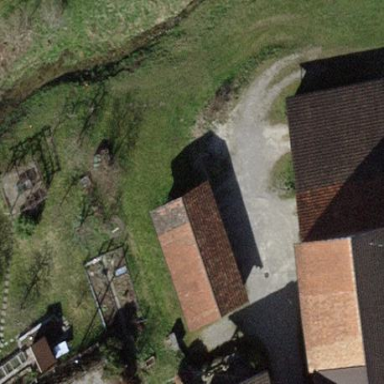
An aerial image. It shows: Group of garages.